Question: I want to add a bottom tool bar as shown below .

I was trying with a code as below
'''
bottom-bar {
display: inline-block;
float: left;
margin:auto;
height: 5em;
width: 2em;
}
'''
'''
<div class="bottom-bar">
<table style="width:100%;">
<tr>
<td><img class="home" src="F:\images for apps\App_Icons-2016-07-07\App Icons\mood4.png">
</td>
<td><img class="statistics" src="F:\images for apps\App_Icons-2016-07-07\App Icons\charticon.png">
</td>
<td><img src="F:\images for apps\App_Icons-2016-07-07\App Icons\compass.png">
</td>
<td><img src="F:\images for apps\App_Icons-2016-07-07\App Icons\my profile.png">
</td>
</tr>
</table>
</div>
'''
But I am not getting what I expect . And My result is as below
<URL>
The images are big than i expected and the third images is not visible too.
How can I edit my code to get the expected result.
Thanks
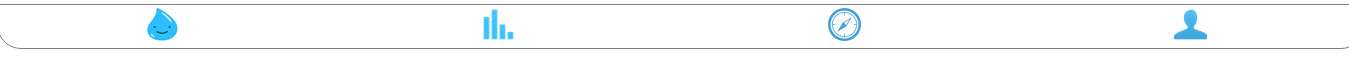
Answer: I would personally avoid using a table, and go for 'div' elements.
You can use flex-box to achieve this, and add a max-height to your images. That way you can add unlimmited links to your footer, it will allways look centered and aligned.
'''
.image img {
max-height:25px;
}
.footer {
display:flex;
border:1px solid black;
}
.footer .image {
flex: 1 1 auto;
text-align:center;
height:25px;
}
'''
'''
<div class="footer">
<div class="image">
<img src="http://placehold.it/200x200">
</div>
<div class="image">
<img src="http://placehold.it/200x200">
</div>
<div class="image">
<img src="http://placehold.it/200x200">
</div>
<div class="image">
<img src="http://placehold.it/200x200">
</div>
</div>
'''